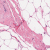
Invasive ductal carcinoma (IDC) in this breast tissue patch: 0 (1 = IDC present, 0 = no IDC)